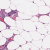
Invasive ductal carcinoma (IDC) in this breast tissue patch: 0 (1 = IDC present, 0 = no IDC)